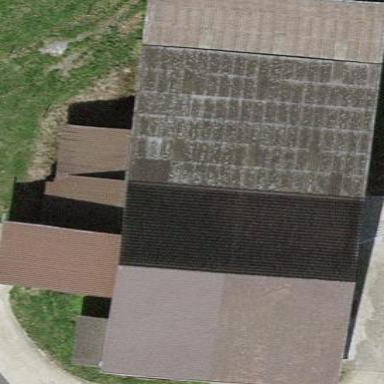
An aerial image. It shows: Farm building.